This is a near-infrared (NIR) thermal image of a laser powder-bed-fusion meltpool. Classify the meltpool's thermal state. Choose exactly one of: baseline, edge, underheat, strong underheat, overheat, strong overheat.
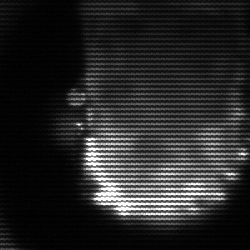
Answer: baseline